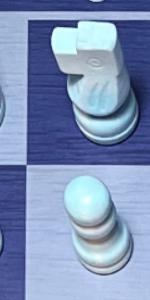
Label: Pawn_White